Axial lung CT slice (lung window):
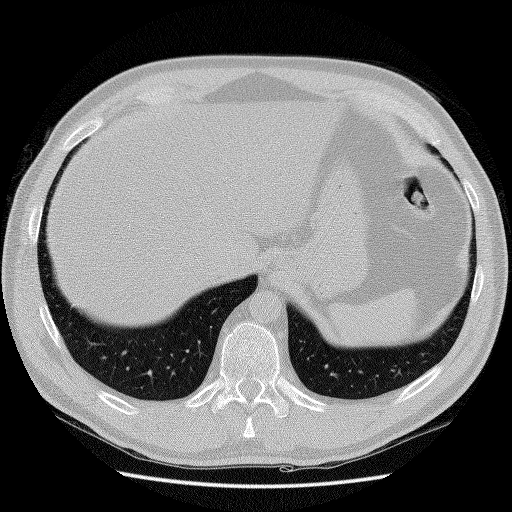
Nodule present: no